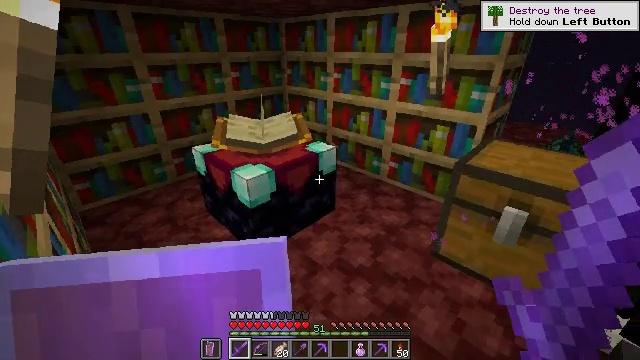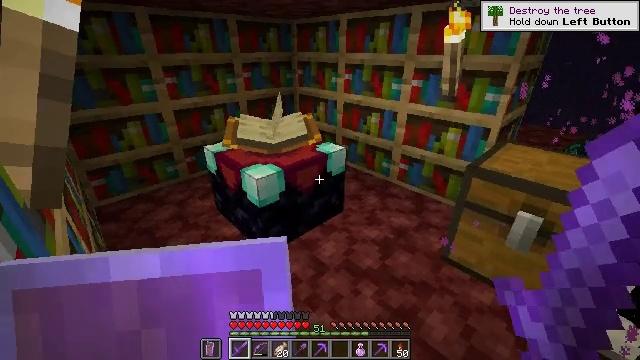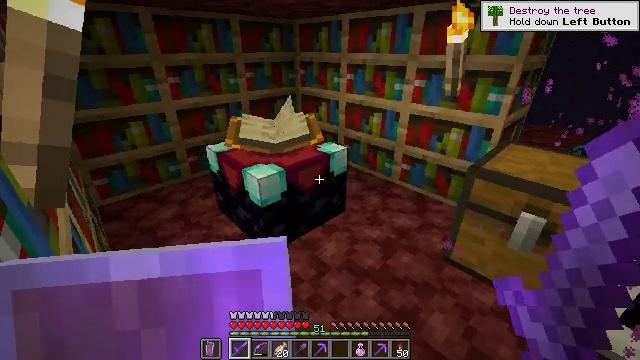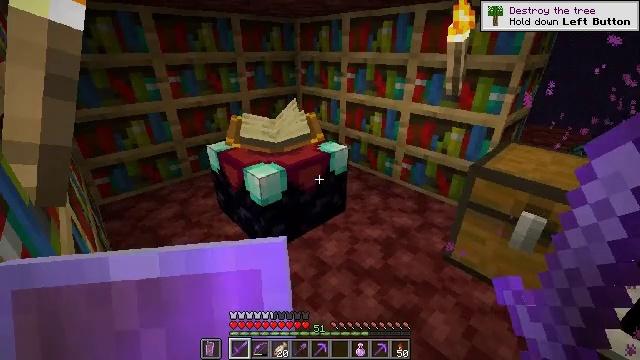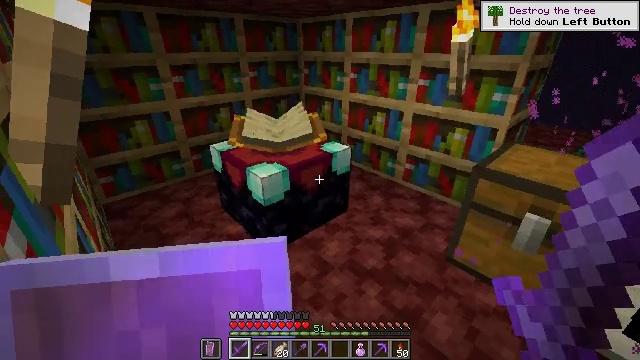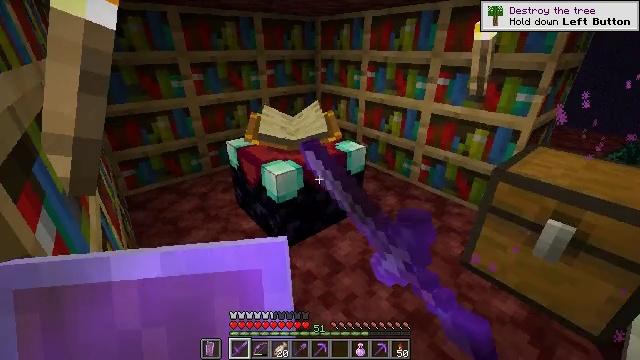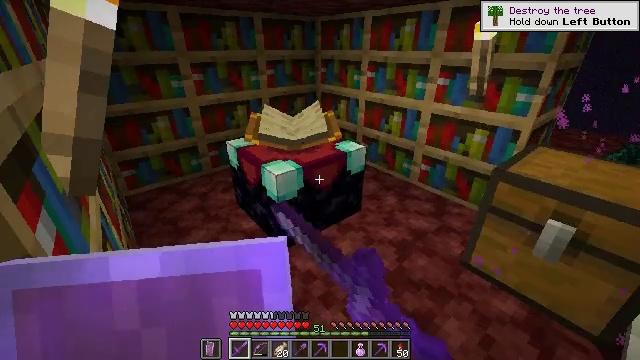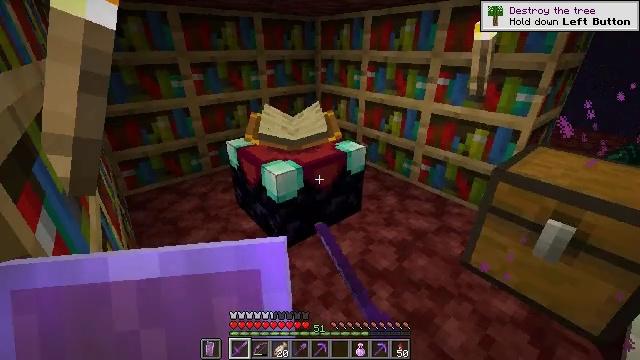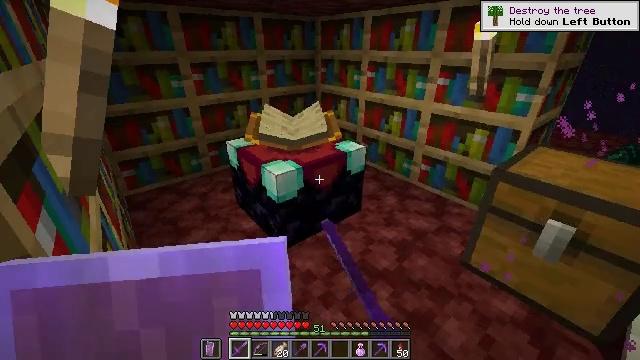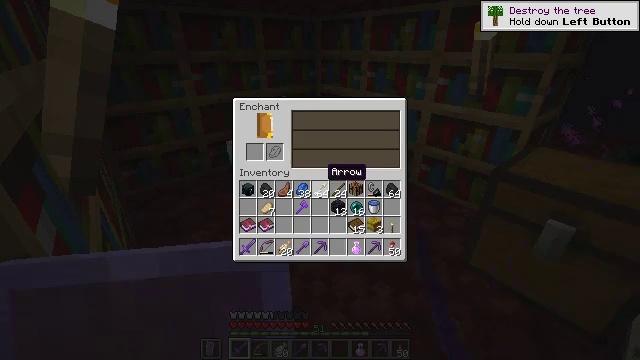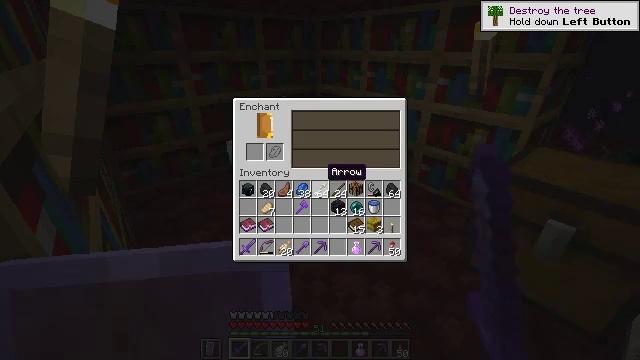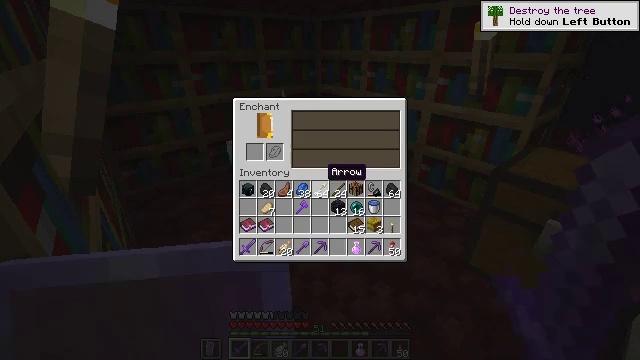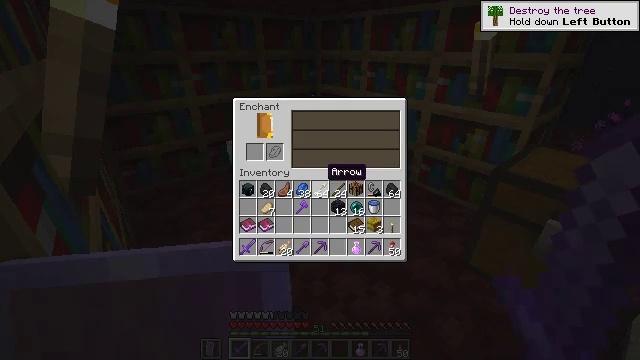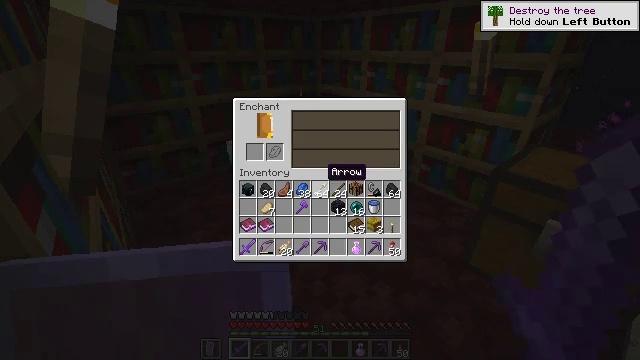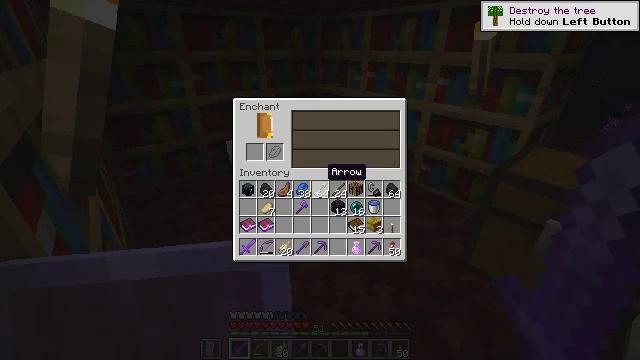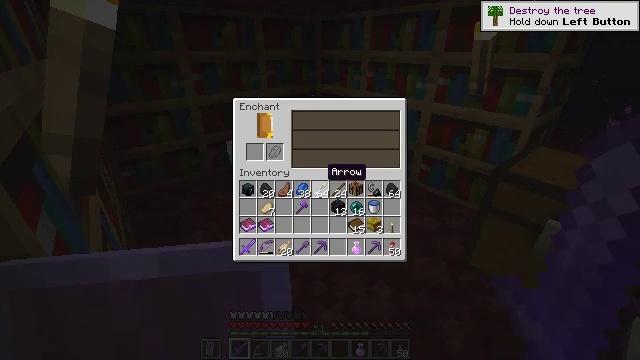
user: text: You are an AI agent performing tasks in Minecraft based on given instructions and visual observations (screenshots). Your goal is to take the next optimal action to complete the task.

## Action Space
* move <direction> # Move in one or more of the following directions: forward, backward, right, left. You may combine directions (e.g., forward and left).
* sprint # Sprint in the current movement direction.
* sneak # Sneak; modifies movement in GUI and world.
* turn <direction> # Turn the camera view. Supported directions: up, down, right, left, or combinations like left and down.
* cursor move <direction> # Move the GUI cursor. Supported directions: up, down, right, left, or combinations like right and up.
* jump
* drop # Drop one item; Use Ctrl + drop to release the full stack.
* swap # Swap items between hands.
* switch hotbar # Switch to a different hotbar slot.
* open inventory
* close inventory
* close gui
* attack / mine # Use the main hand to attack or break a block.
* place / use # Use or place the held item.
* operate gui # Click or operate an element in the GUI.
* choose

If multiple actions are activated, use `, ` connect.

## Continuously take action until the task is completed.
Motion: motion action
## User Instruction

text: Kill an enderman.
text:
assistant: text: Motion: turn left
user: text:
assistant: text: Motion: no_op
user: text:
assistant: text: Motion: no_op
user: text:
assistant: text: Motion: use / place
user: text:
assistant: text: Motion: turn left, use / place
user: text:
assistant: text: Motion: use / place
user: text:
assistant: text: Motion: no_op
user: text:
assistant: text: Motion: no_op
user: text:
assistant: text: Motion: no_op
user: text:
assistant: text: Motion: no_op
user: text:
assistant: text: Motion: no_op
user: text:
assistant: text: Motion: no_op
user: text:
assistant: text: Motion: no_op
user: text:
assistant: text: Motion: no_op
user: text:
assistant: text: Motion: no_op
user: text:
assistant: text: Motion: turn right and down
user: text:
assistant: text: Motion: turn right and down
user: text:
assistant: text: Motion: no_op
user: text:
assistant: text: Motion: no_op
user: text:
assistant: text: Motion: sneak
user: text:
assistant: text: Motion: sneak
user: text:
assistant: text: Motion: sneak
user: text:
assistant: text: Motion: sneak
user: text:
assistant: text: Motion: sneak, turn up
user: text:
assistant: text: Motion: sneak
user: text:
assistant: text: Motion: sneak
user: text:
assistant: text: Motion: sneak
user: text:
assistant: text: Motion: sneak
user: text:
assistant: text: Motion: sneak
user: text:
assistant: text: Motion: sneak